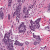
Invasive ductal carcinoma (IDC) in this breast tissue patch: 1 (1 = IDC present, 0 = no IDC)